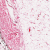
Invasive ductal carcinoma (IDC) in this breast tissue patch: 0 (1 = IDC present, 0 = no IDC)